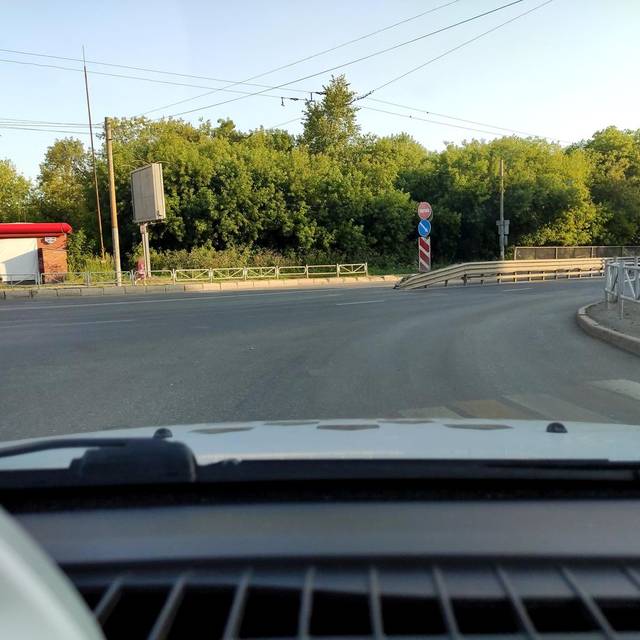
Region: Russia
Coordinates: 57.998, 56.225